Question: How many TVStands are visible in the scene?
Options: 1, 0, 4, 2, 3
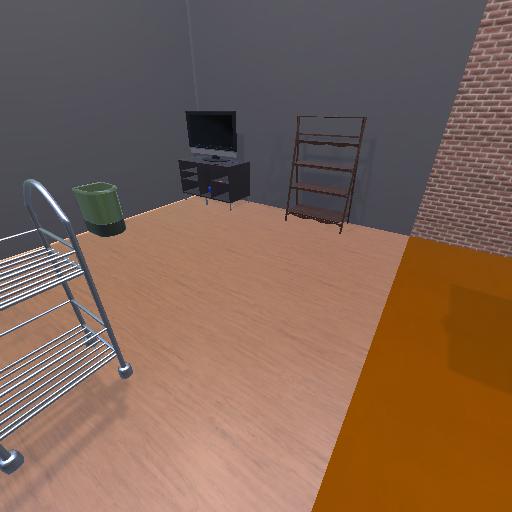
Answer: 1